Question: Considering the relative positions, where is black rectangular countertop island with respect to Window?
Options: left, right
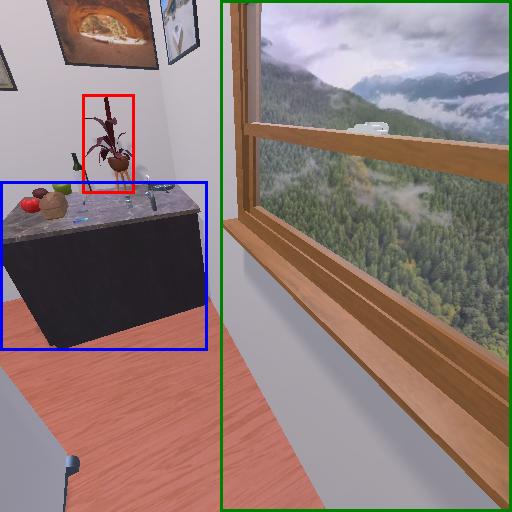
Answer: left